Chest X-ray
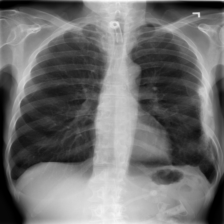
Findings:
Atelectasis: negative
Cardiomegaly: negative
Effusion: negative
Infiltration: negative
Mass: negative
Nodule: negative
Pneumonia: negative
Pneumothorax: negative
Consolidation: negative
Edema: negative
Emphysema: negative
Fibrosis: negative
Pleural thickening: negative
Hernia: negative